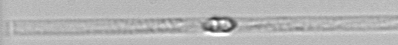
Label: Dactyliosolen_blavyanus